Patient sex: F
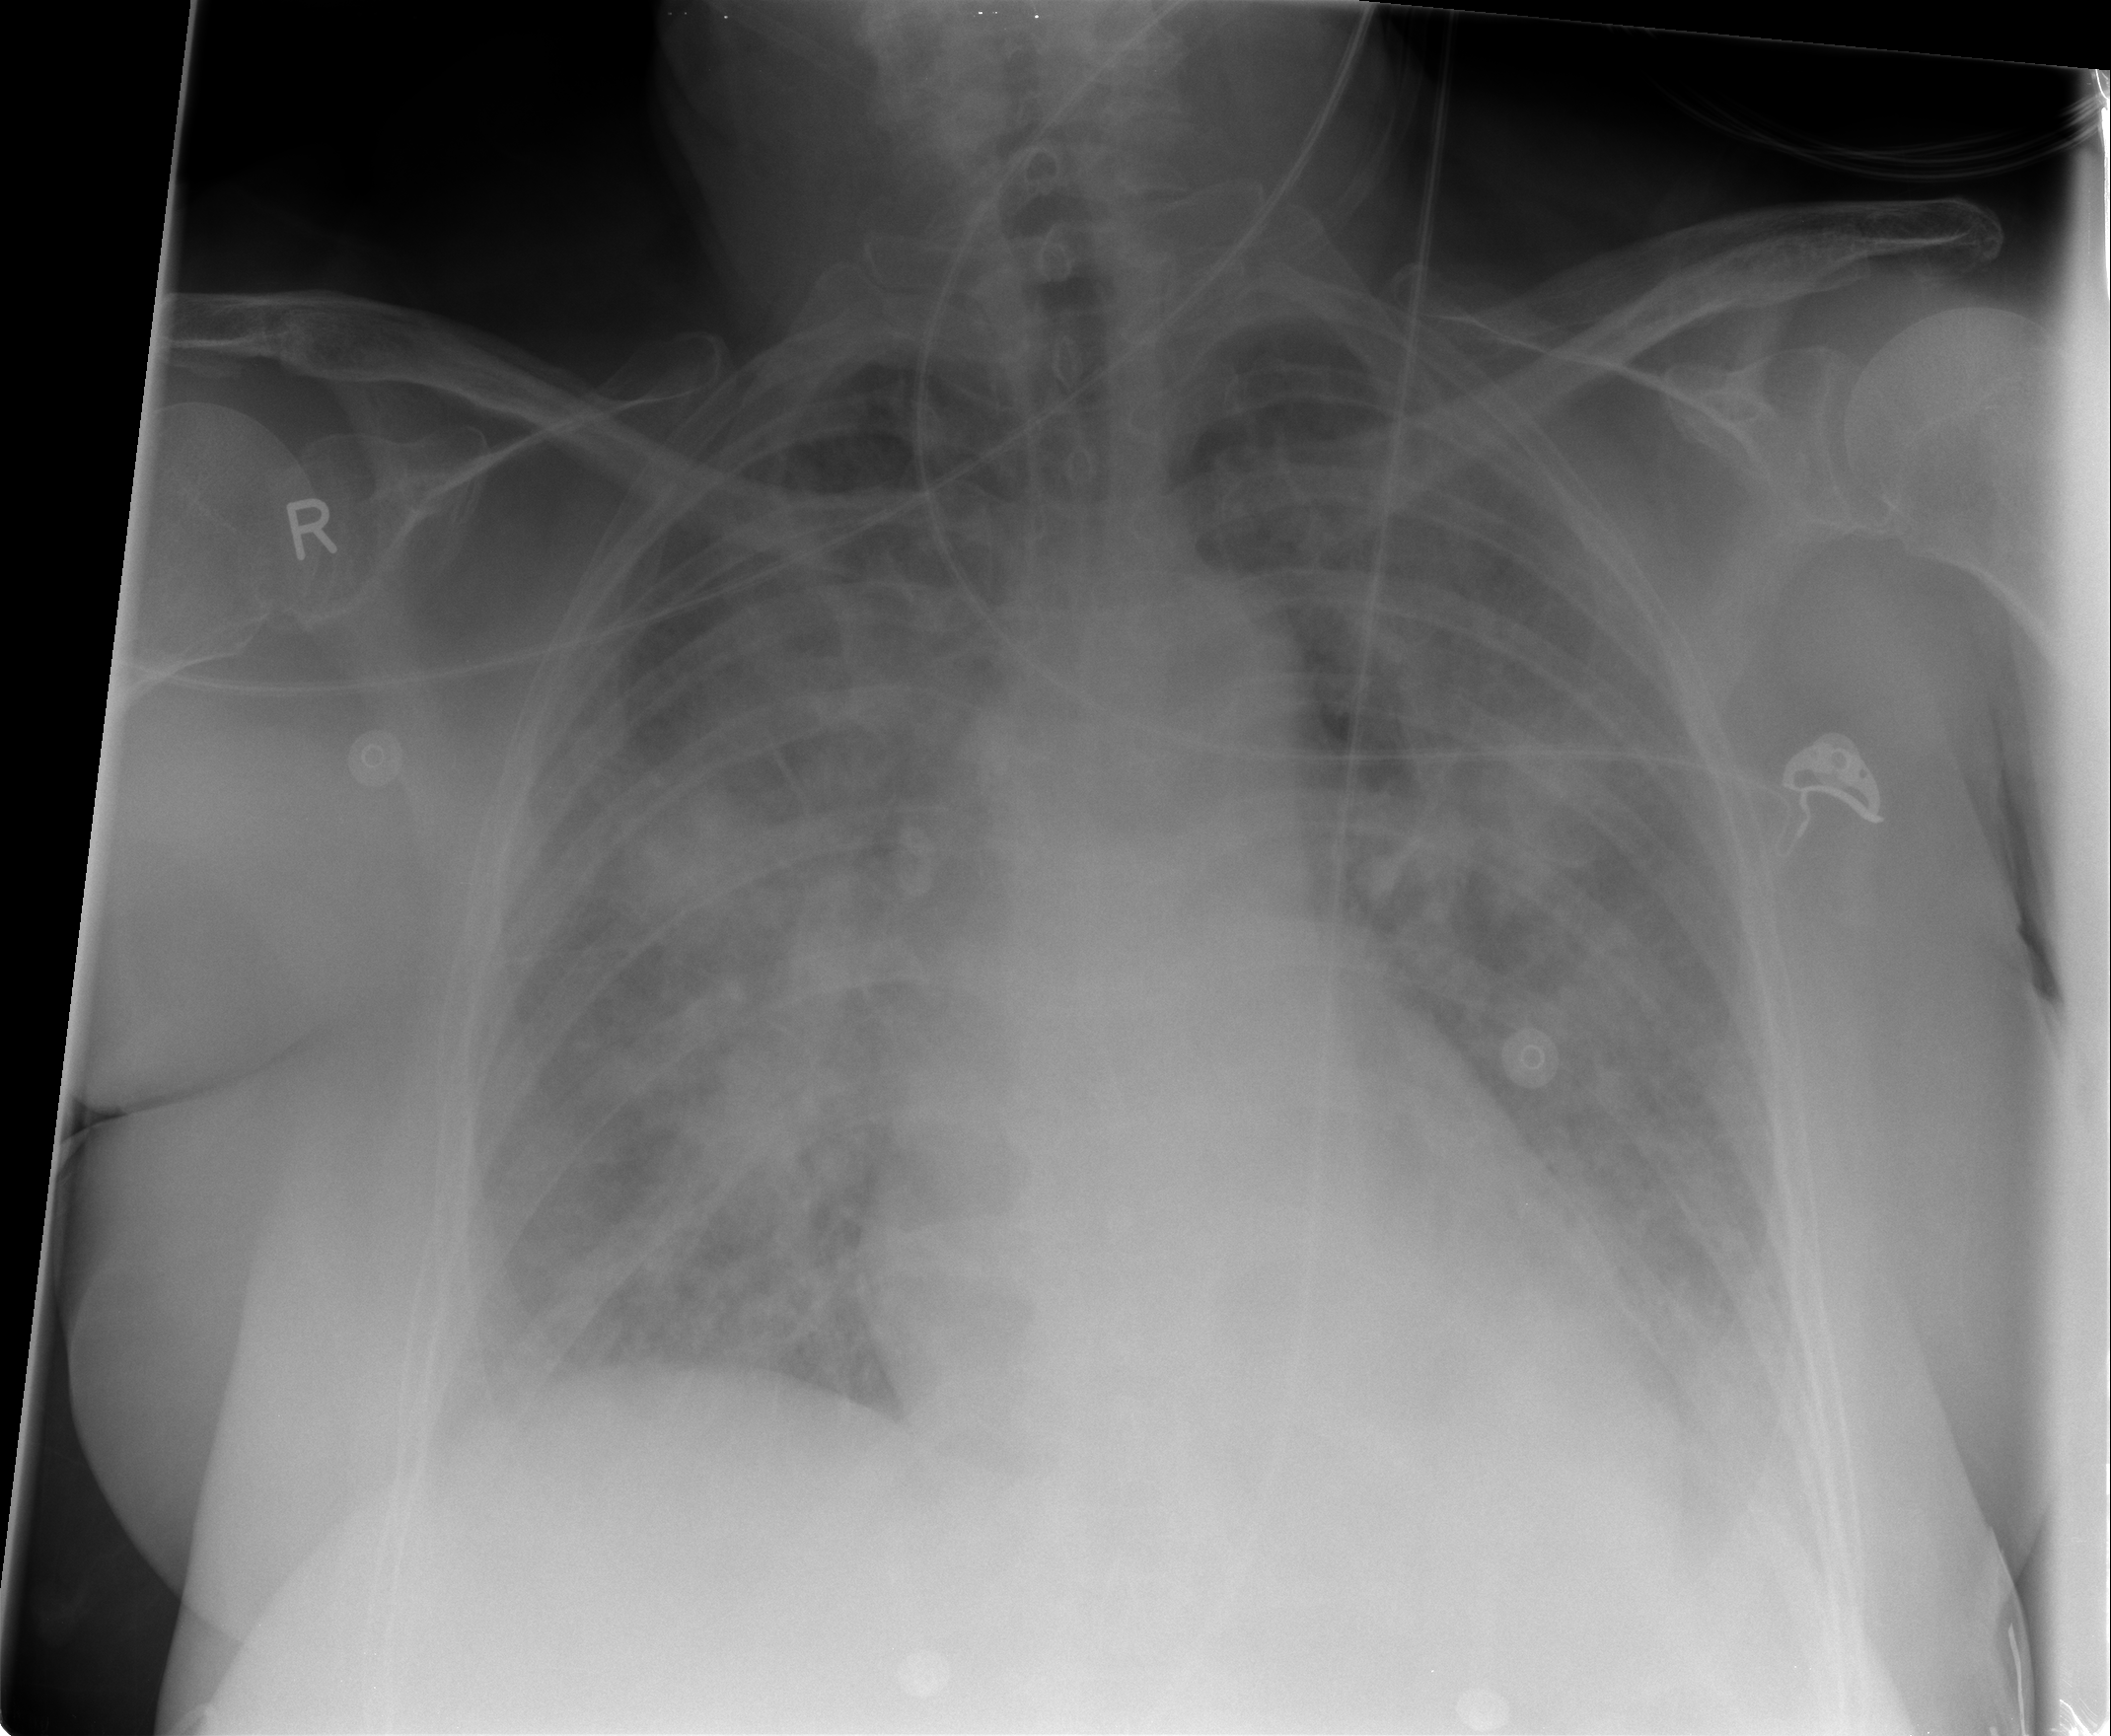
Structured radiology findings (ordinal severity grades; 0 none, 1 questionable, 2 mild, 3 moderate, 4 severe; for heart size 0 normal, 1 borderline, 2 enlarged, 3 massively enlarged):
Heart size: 1
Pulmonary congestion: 3
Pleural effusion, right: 0
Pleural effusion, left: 0
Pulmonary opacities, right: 0
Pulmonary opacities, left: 0
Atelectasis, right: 2
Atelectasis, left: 2